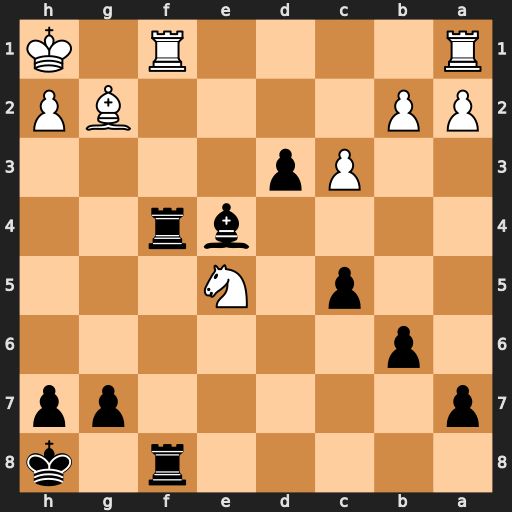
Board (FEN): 5r1k/p5pp/1p6/2p1N3/4br2/2Pp4/PP4BP/R4R1K
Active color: b
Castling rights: -
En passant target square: -
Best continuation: Rxf1+ Rxf1 Rxf1#